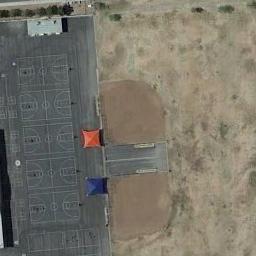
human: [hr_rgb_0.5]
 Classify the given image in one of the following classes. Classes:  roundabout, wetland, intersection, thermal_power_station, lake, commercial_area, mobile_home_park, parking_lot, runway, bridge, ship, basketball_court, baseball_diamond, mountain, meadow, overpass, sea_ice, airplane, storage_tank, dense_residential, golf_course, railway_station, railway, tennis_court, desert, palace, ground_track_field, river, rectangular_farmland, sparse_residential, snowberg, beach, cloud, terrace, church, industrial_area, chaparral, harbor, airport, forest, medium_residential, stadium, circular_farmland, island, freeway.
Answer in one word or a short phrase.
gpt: basketball_court